Aerial crown-view tile of a tropical tree (Barro Colorado Island, Panama), acquired 20250715:
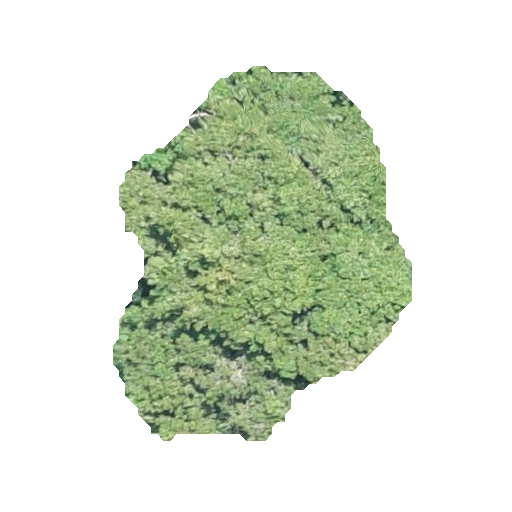
Species: Prioria copaifera
GBIF accepted scientific name: Prioria copaifera
Crown area: 118.845 m²